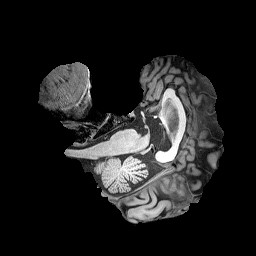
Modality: T1w
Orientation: axial
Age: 73
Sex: male
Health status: healthy